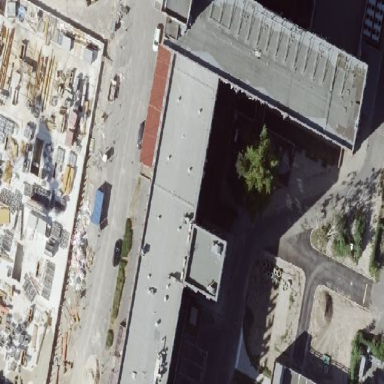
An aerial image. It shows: Part of building with flat black roof.